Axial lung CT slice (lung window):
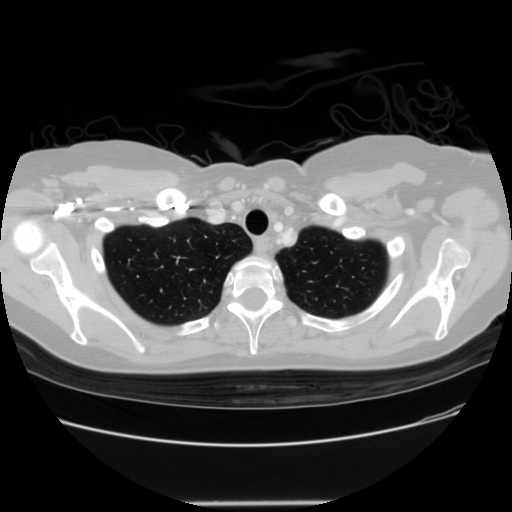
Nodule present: no